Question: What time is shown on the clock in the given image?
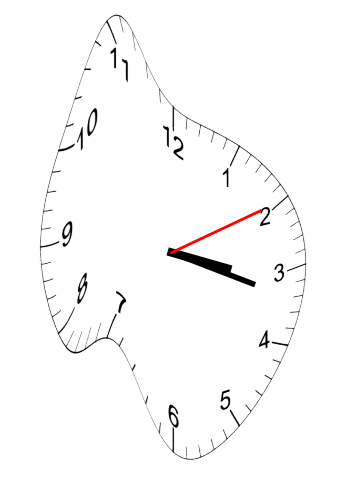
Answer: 03:17:10